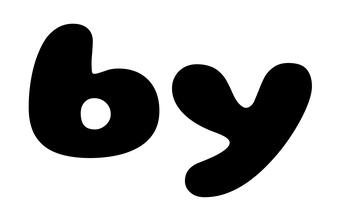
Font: Gluten_ExtraBold